Field crop: maize
Growth stage: 2
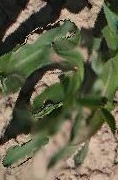
Species: maize